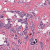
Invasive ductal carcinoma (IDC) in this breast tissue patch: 1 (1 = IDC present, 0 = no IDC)